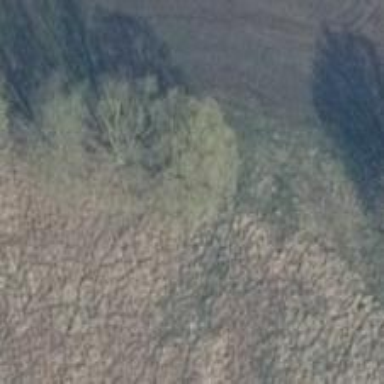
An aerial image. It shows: Row of trees in natural setting.